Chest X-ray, PA view. Patient: 48 years old, sex F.
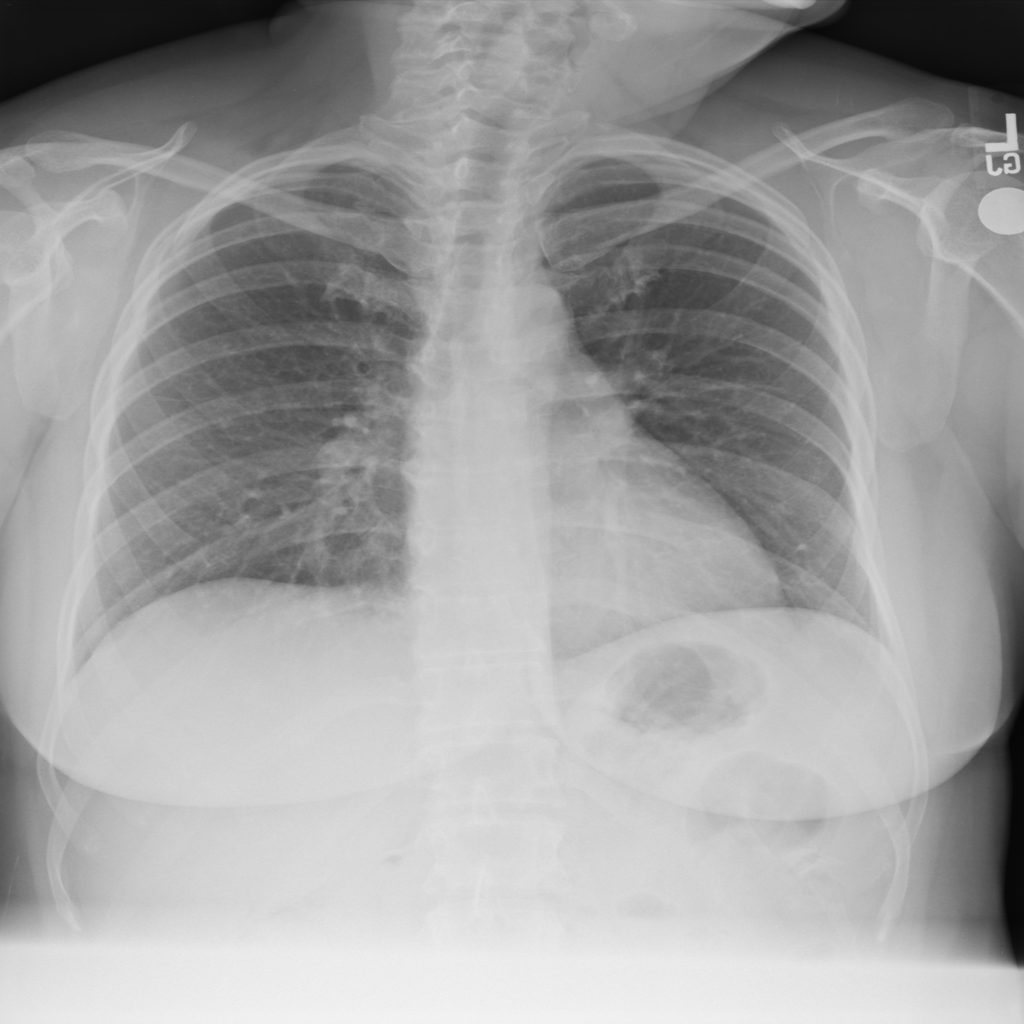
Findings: No Finding